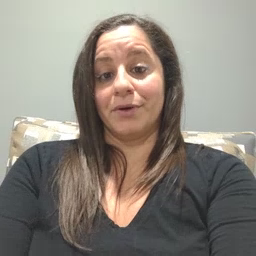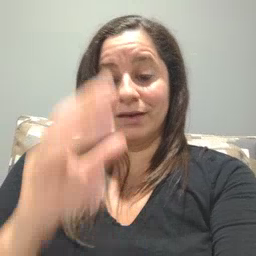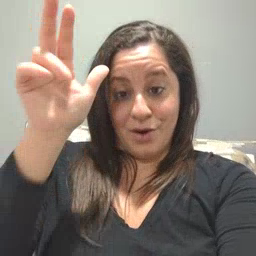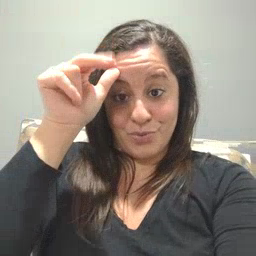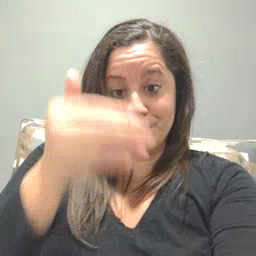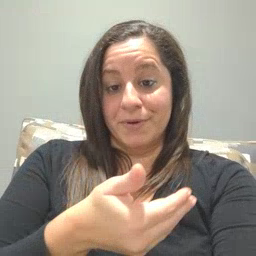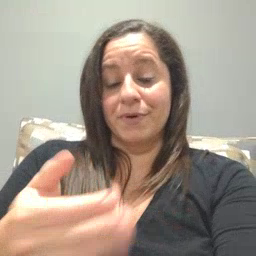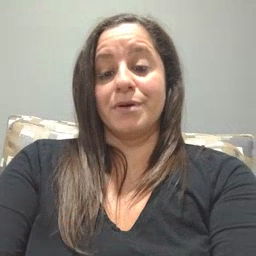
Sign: donkey